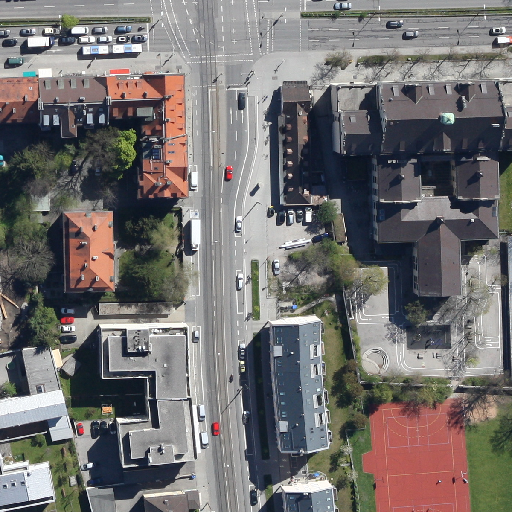
Referring expression: truck driving on the road